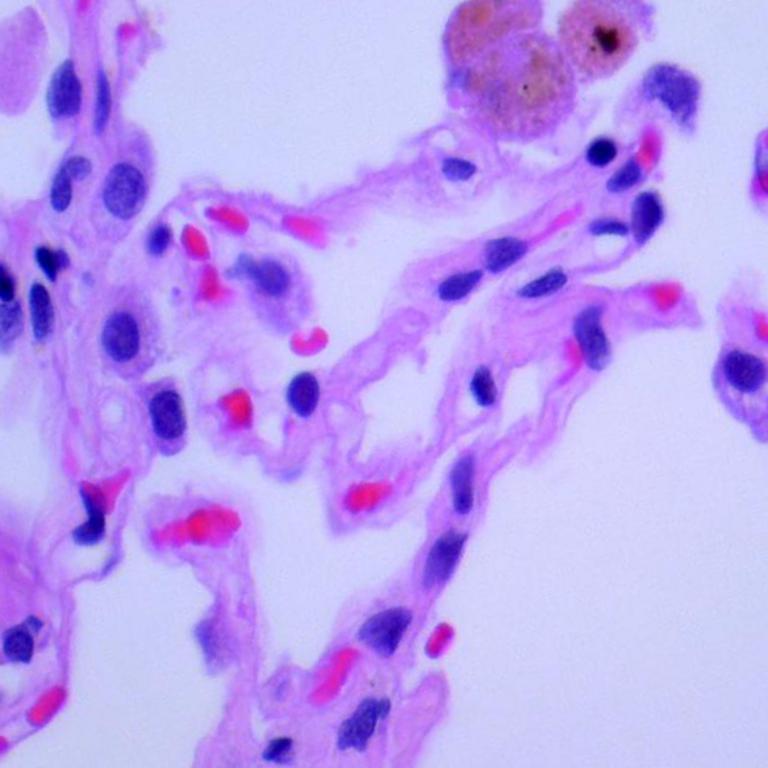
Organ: lung
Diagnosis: benign